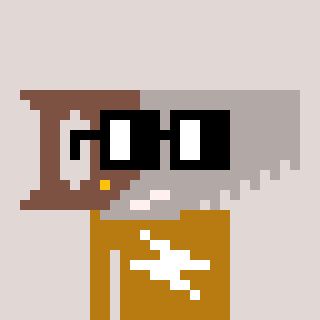
a pixel art character with square black glasses, a saw-shaped head and a gold-colored body on a warm background